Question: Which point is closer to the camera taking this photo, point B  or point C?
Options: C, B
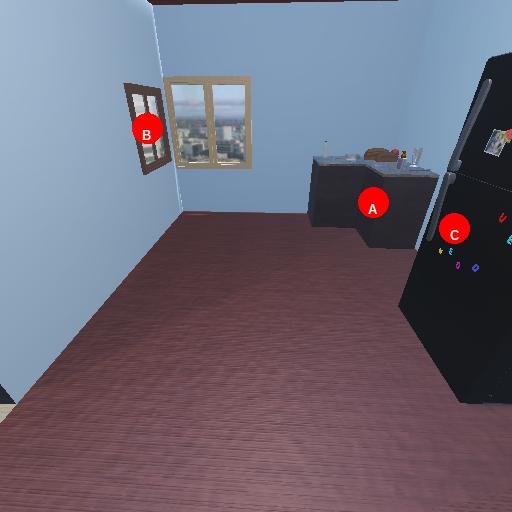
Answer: C